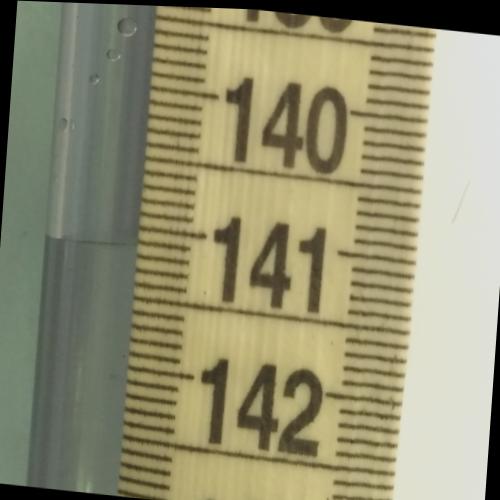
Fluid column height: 141.1 cm